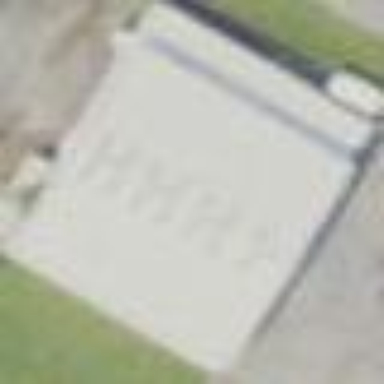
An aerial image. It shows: Hangar at the airport.